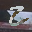
Label: 2